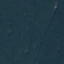
Land use / land cover class: Forest